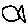
Label: fish